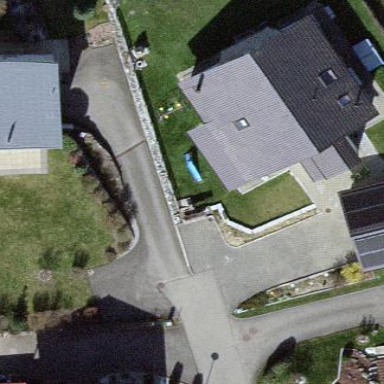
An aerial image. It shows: Simple house.